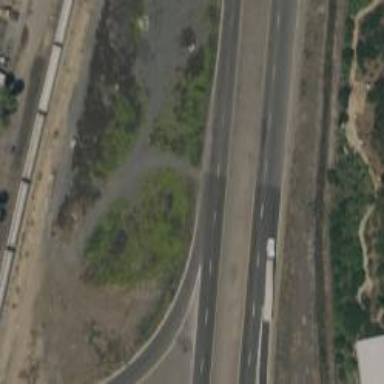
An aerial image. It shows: Motorway junction.